Question: I need two consecutive 'div' elements (with backgrounds) to be touching seamlessly, one below the other. However, this layout breaks when I put a child 'p' element into the bottom 'div'. The margins of the 'p' element force a blank gap between both 'div' elements. This is strange behavior, as I am expecting the margin of the 'p' to stay within the content and background area of the 'div'. It renders the same way on Firefox, Chrome and IE 8.
'''
<div style="background: #ccccff">Top Div</div>
<div style="background: #ffcccc"><p>Bottom Div</p></div>
'''
Here's what it looks like.

I could fix this by changing the margins to paddings for the 'p' element, but then I would also have to do this with header elements, list elements, and any other element I want to use at the start of a 'div'. That is not desirable.
Could someone enlighten me: what caveat of the box model am I missing? Is there an easy way to fix this, preferably by modifying the style of the 'div'?
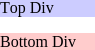
Answer: That is the <URL>*. There are a few ways to get around it. If you float the divs, they will contain the margins of child elements and prevent margin collapsing. Another approach is to add a border or padding to the divs.
* The margins of the div and the p "combine to form a single margin", even though they are nested, because they have adjoining margins with no padding or border between them.